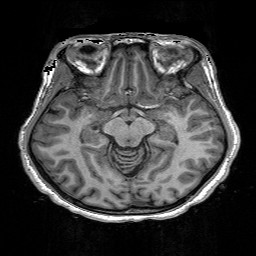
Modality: T1w
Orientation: coronal
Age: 19
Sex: male
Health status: healthy
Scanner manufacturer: siemens
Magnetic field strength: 3 T
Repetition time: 3.2 s